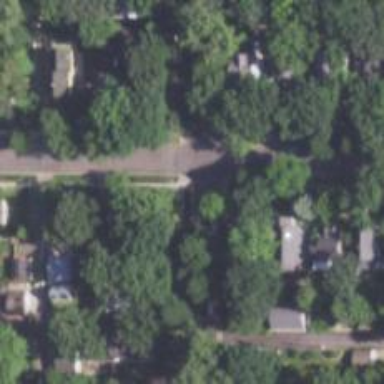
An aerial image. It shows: Residential road with sidewalk on the left side.